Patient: sex F, age 32
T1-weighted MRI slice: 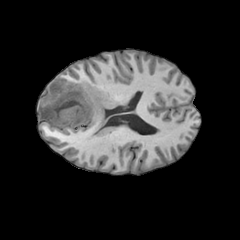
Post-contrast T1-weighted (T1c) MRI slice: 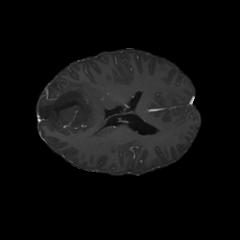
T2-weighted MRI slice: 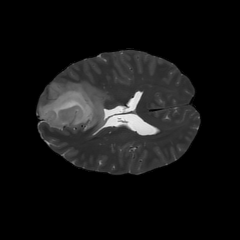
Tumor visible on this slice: yes
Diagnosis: Astrocytoma, IDH-mutant
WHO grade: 3